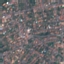
Land use / land cover class: Residential